Question: I'm trying unsuccessfully to draw 'P' inside a circle.
I'm using DrawingConntext due to performance issues.
This is what I get:

MainWindow XAML:
'''
<StackPanel Background="LightGray">
<WrapPanel x:Name="panel">
<Image Width="100" Height="100">
<Image.Source>
<MultiBinding Converter="{StaticResource @con2}">
</MultiBinding>
</Image.Source>

</WrapPanel>
</StackPanel>
'''
The Convert method:
'''
public object Convert(object[] values, Type targetType, object parameter, CultureInfo culture)
{
Geometry circlePath = Geometry.Parse("M 12.5,1 A 11,11 0 1 0 13.5,1 Z");
var dGroup = new DrawingGroup();
using (DrawingContext dc = dGroup.Open())
{
dc.DrawGeometry(Brushes.LightBlue, new Pen(Brushes.Black, 1.5), circlePath);
//Draw letter 'P'
var x =
Geometry.Parse(
"F1 M 0,15.4L 0,0L 5.0665,0C 6.98703,0 8.23807,<PHONE> 8.81958,0.230591C 9.71523,0.46228 10.4655,0.966919 11.0704,1.74451C 11.6753,2.52209 11.9778,3.52576 11.9778,4.75574C 11.9778,5.70251 11.8001,6.49963 11.4447,7.14685C 11.0894,7.79407 10.6387,8.30212 10.0929,8.67078C 9.54701,9.03955 8.99112,9.28406 8.42522,9.40442C 7.65878,9.55139 6.547,9.625 5.08989,9.625L 2.99445,9.625L 2.99445,15.4L 0,15.4 Z M 2.99445,2.56665L 2.99445,7.05835L 4.8526,7.05835C 6.19164,7.05835 7.08673,6.97534 7.5379,6.80933C 7.98907,6.64343 8.34277,6.3844 8.599,6.03235C 8.85522,5.6803 8.98334,5.27039 8.98334,4.80249C 8.98334,4.22546 8.80342,3.74976 8.4436,3.37537C 8.08377,3.0011 7.62869,2.76721 7.07838,2.67358C 6.67288,2.60229 5.85855,2.56665 4.63538,2.56665L 2.99445,2.56665 Z ");
dc.DrawGeometry(Brushes.Black, new Pen(Brushes.Black, 0), x);
}
return new DrawingImage(dGroup);
}
'''
-
Changing the path is not something I want to get into,
is there a way setting it with MARGIN/ STRECH/ TRANSFORM etc. ?
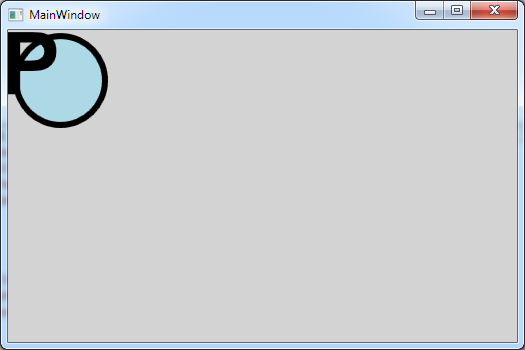
Answer: You can center the "P" in respect to the Circle.
To do this, push a 'TranslateTransform' to the 'DrawingContext'. To get the right X value, use the Width of the Circle / 2.0 and then subtract the Width of "P" / 2.0. The same goes for Y.

'''
public object Convert(object[] values, Type targetType, object parameter, CultureInfo culture)
{
Geometry circlePath = Geometry.Parse("M 12.5,1 A 11,11 0 1 0 13.5,1 Z");
var dGroup = new DrawingGroup();
using (DrawingContext dc = dGroup.Open())
{
dc.DrawGeometry(Brushes.LightBlue, new Pen(Brushes.Black, 1.5), circlePath);
//Draw letter 'P'
var x = Geometry.Parse("F1 M 0,15.4L 0,0L 5.0665,0C 6.98703,0 8.23807,<PHONE> 8.81958,0.230591C 9.71523,0.46228 10.4655,0.966919 11.0704,1.74451C 11.6753,2.52209 11.9778,3.52576 11.9778,4.75574C 11.9778,5.70251 11.8001,6.49963 11.4447,7.14685C 11.0894,7.79407 10.6387,8.30212 10.0929,8.67078C 9.54701,9.03955 8.99112,9.28406 8.42522,9.40442C 7.65878,9.55139 6.547,9.625 5.08989,9.625L 2.99445,9.625L 2.99445,15.4L 0,15.4 Z M 2.99445,2.56665L 2.99445,7.05835L 4.8526,7.05835C 6.19164,7.05835 7.08673,6.97534 7.5379,6.80933C 7.98907,6.64343 8.34277,6.3844 8.599,6.03235C 8.85522,5.6803 8.98334,5.27039 8.98334,4.80249C 8.98334,4.22546 8.80342,3.74976 8.4436,3.37537C 8.08377,3.0011 7.62869,2.76721 7.07838,2.67358C 6.67288,2.60229 5.85855,2.56665 4.63538,2.56665L 2.99445,2.56665 Z ");
double centerX = circlePath.Bounds.Left + circlePath.Bounds.Width / 2;
double pWidth = x.Bounds.Width / 2;
double centerY = circlePath.Bounds.Top + circlePath.Bounds.Height / 2;
double pHeight = x.Bounds.Height / 2;
TranslateTransform translateTransform = new TranslateTransform(centerX - pWidth, centerY - pHeight);
dc.PushTransform(translateTransform);
dc.DrawGeometry(Brushes.Black, new Pen(Brushes.Black, 0), x);
}
return new DrawingImage(dGroup);
}
'''